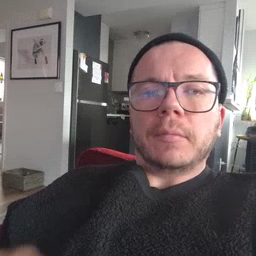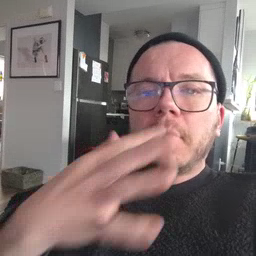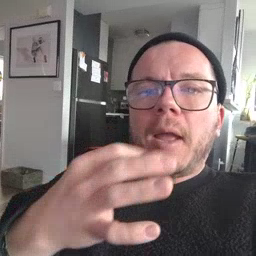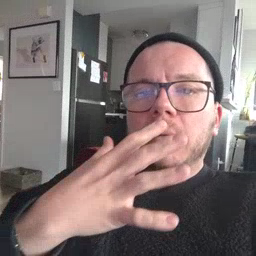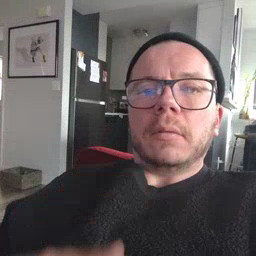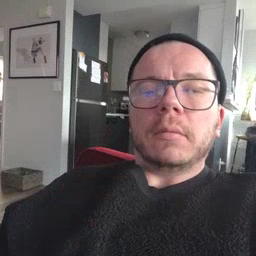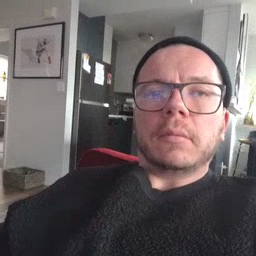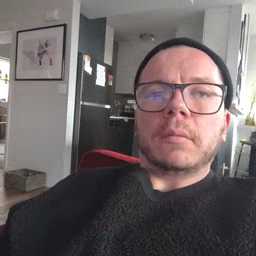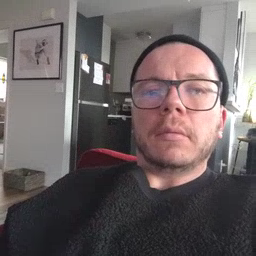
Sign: snack